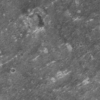
Label: not_dusty